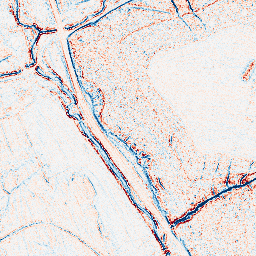
Category: edge_preserving
Decomposition family: bilateral
Decomposition parameters: d: 5
sigma_color: 25
sigma_space: 150
Upsampling method: sinc_blackman
Upsampling parameters: scale: 4
kernel_size: 16
Upsampling scale: 4